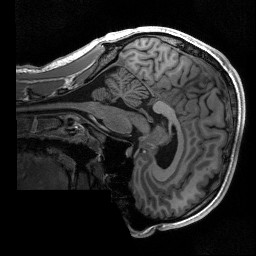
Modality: T1w
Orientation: sagittal
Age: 22
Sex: male
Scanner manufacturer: siemens
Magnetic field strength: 3 T
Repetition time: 2.53 s
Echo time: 0.00219 s